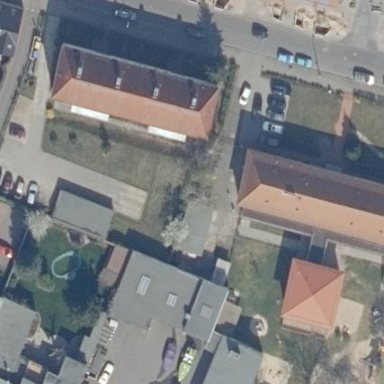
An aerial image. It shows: Kindergarten building.